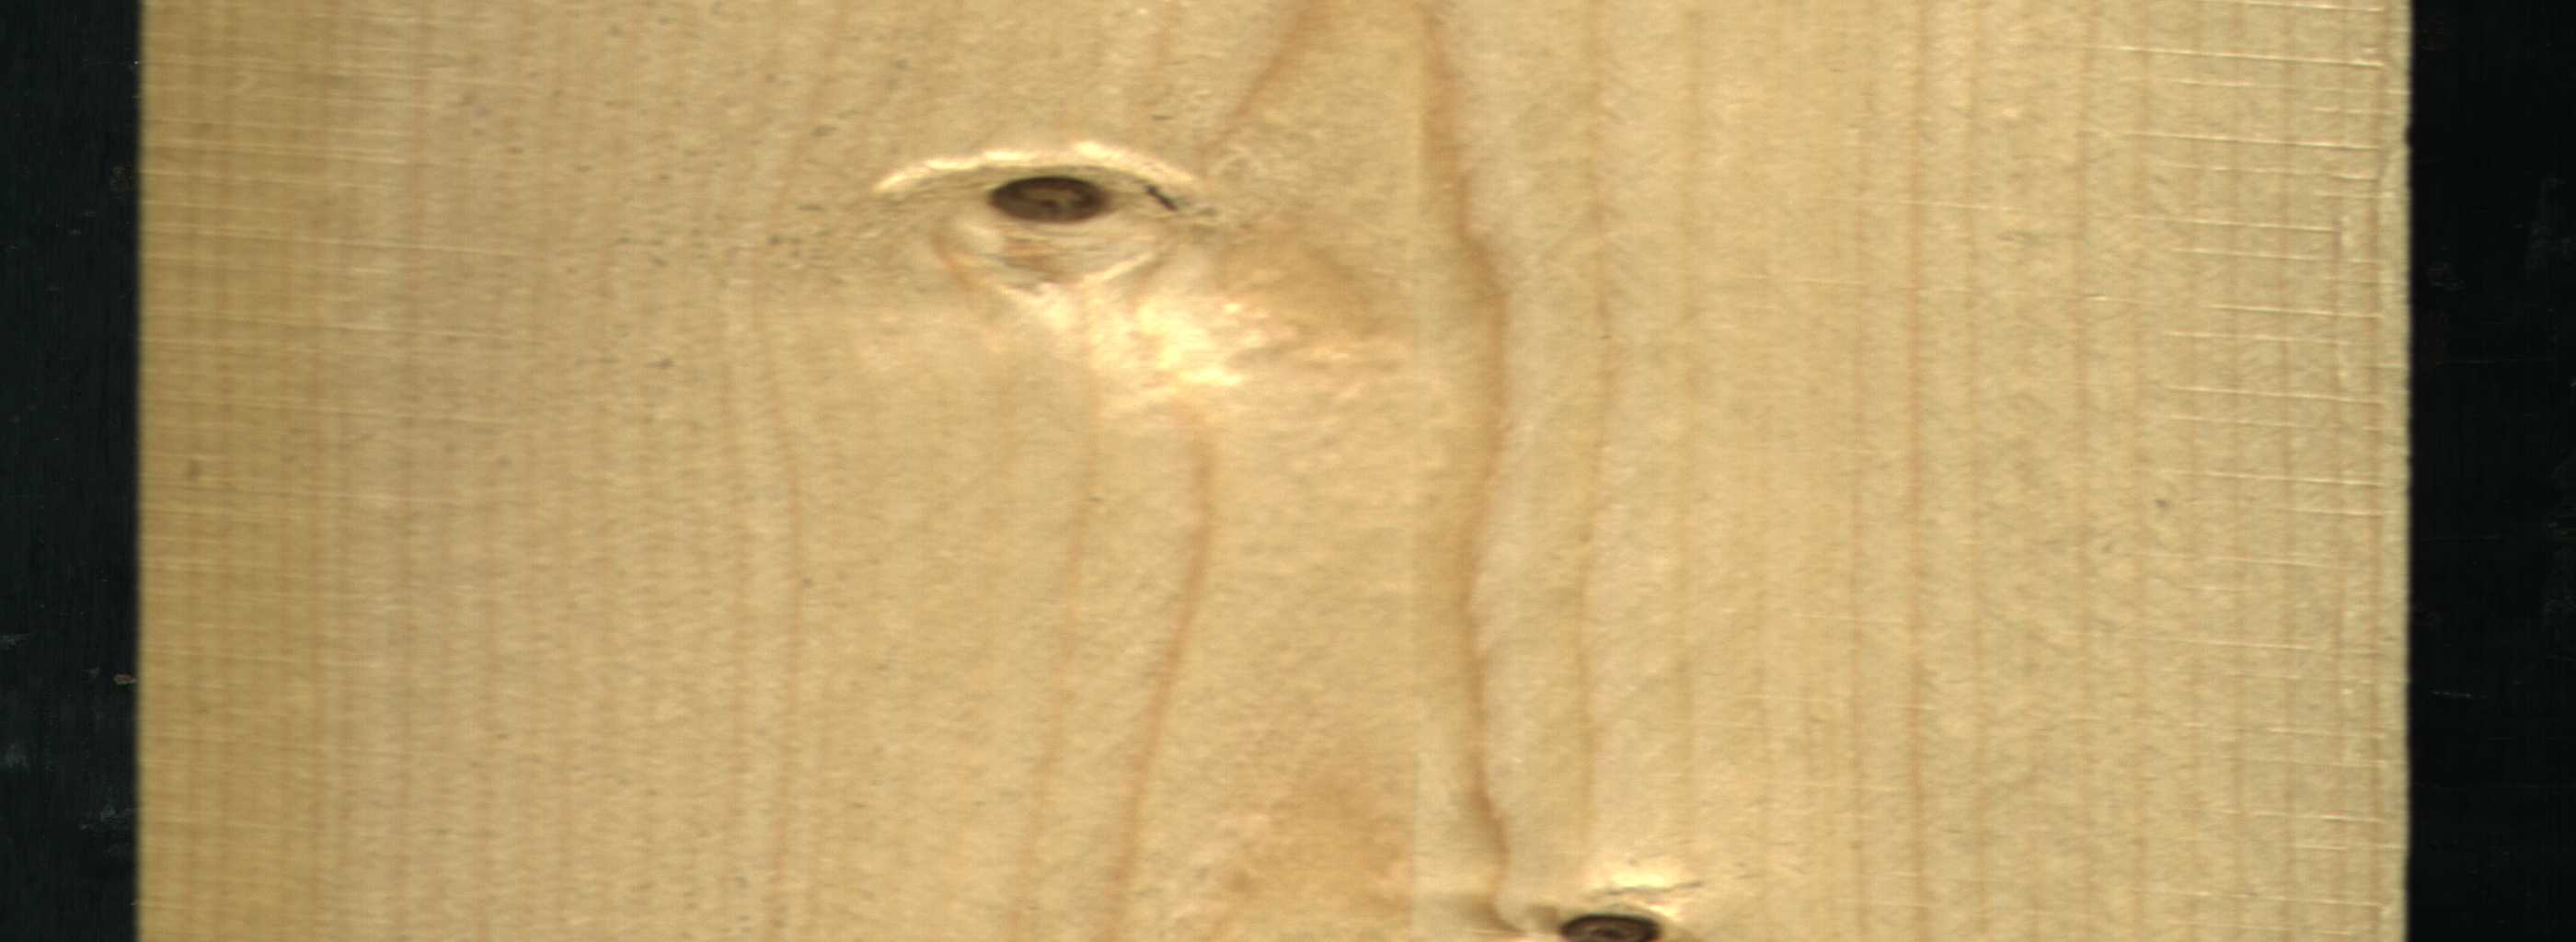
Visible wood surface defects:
Dead_Knot
Dead_Knot